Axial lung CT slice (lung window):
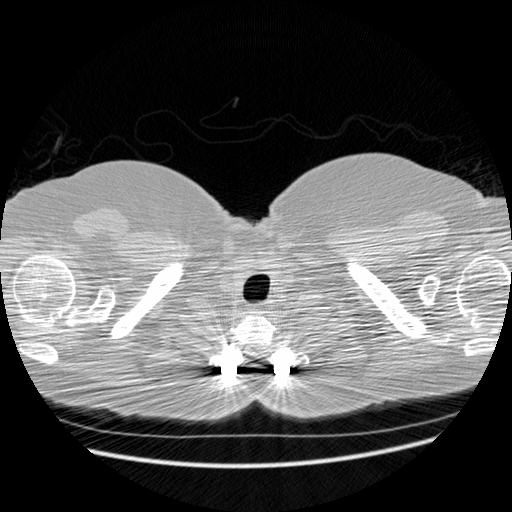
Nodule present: no